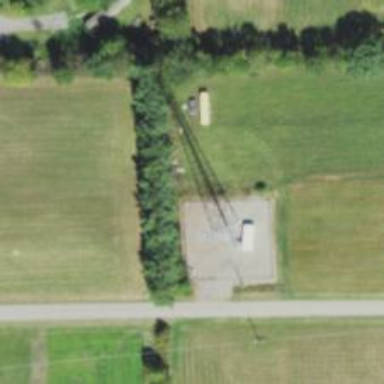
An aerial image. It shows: Man-made mast used for communication purposes.